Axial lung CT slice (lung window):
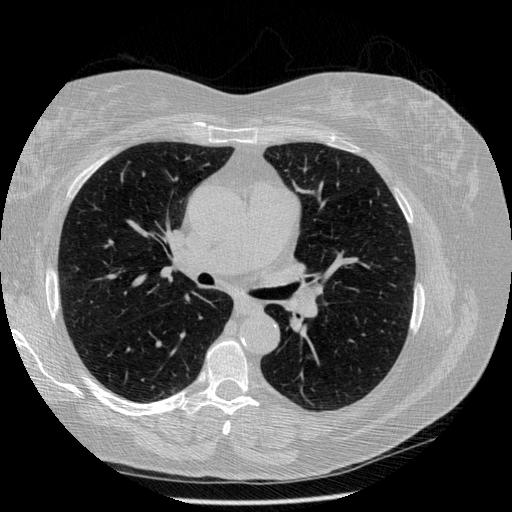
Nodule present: no